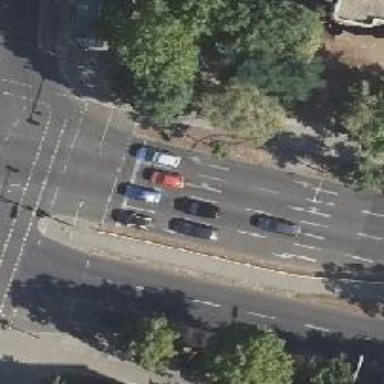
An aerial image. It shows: Road with traffic signals.